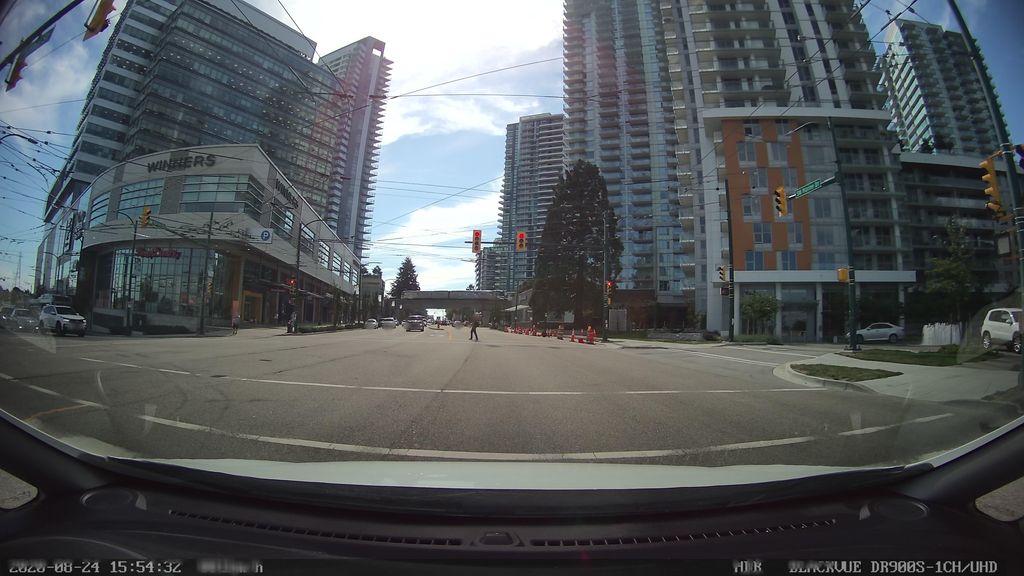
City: vancouver